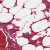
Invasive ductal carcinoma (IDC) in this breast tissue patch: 0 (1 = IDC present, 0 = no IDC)